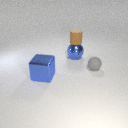
small gray rubber sphere to the right of large blue metal sphere